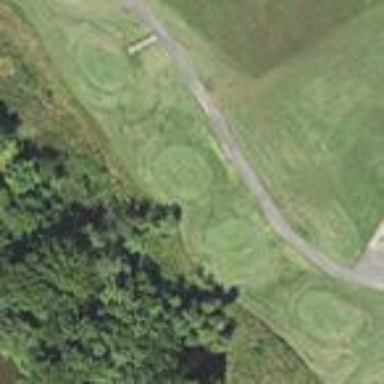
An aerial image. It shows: Rough area in golf course.